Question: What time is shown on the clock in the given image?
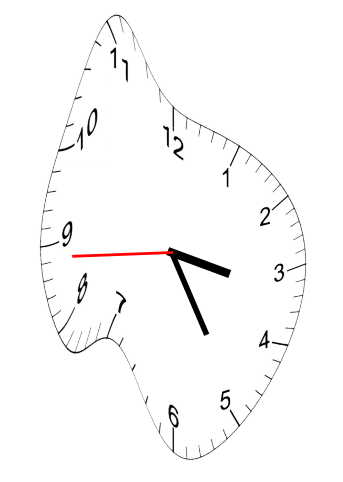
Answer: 03:24:44